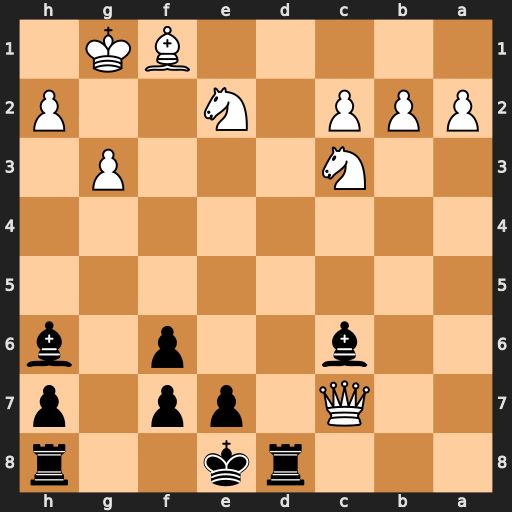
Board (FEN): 3rk2r/2Q1pp1p/2b2p1b/8/8/2N3P1/PPP1N2P/5BK1
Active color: b
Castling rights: k
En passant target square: -
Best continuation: Be3#